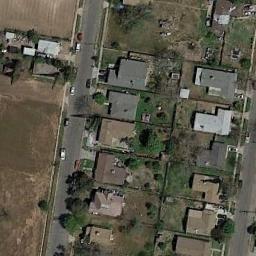
Label: residential